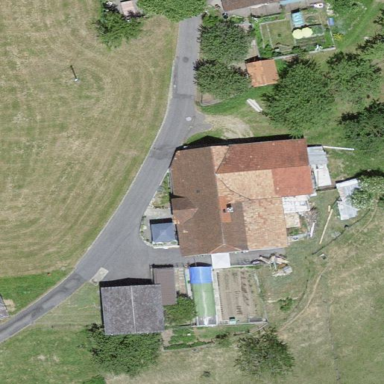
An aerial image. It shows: Farm building.